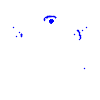
Particle: pion